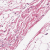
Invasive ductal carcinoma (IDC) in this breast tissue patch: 0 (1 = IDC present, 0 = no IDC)